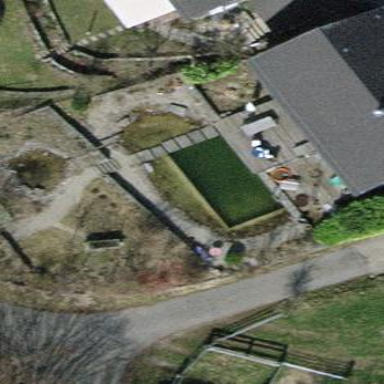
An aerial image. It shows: Swimming pool located in leisure land.